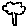
Label: tree